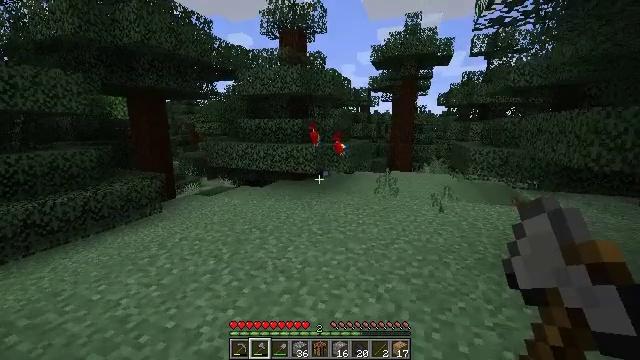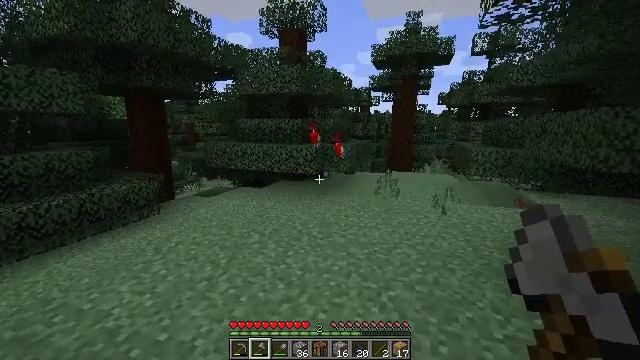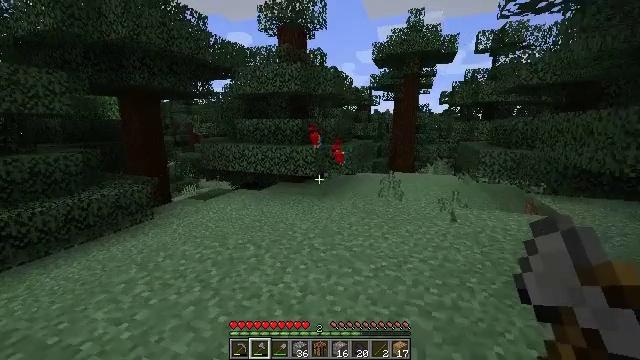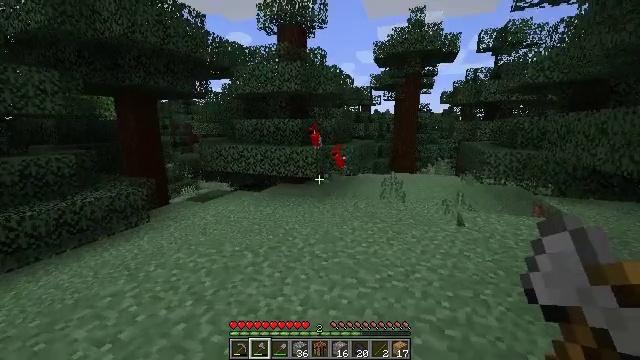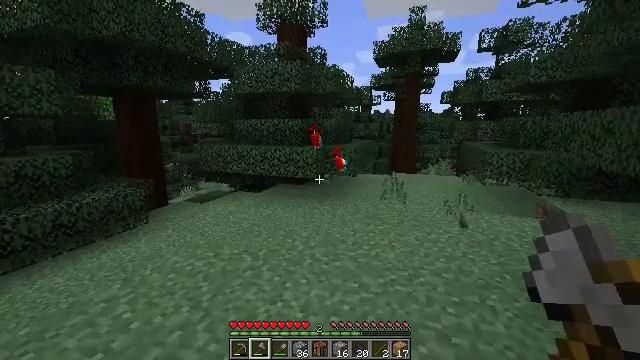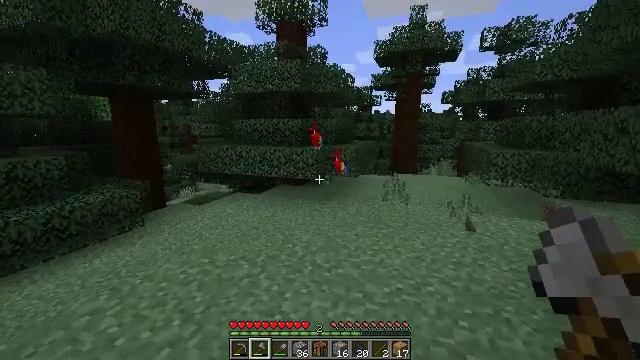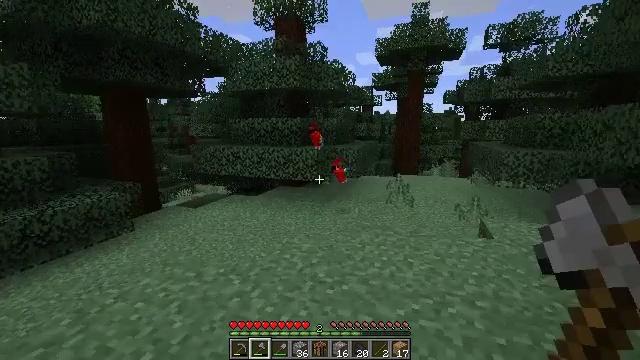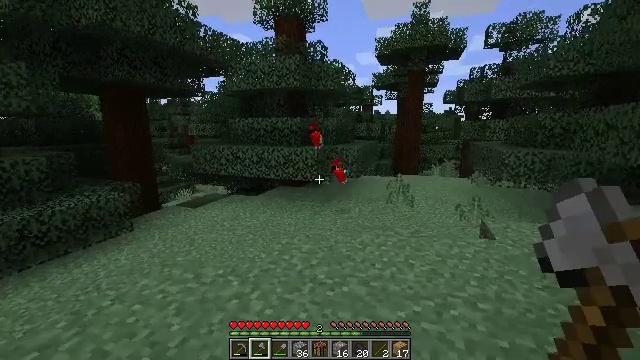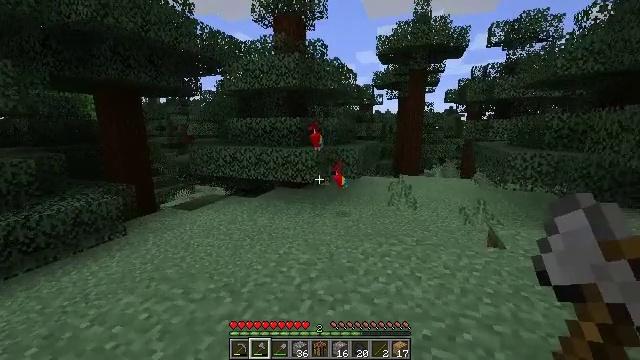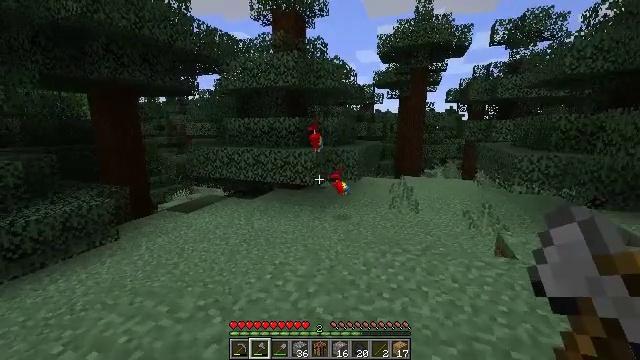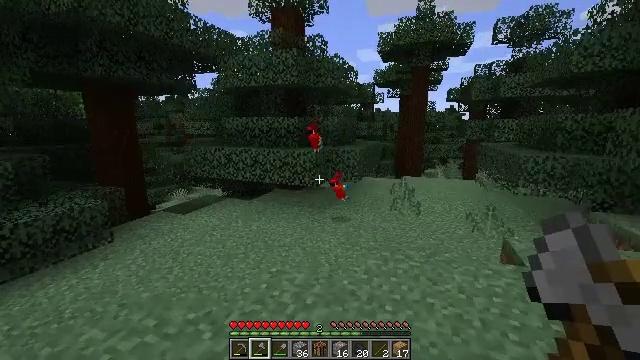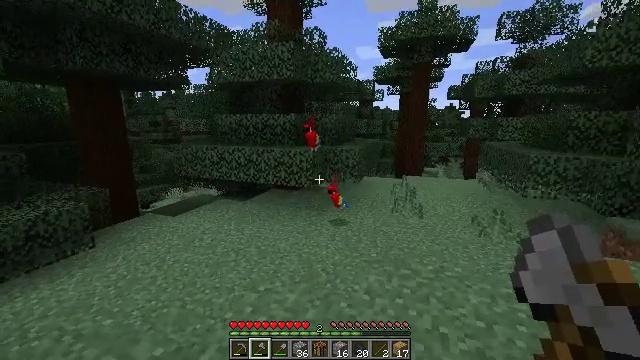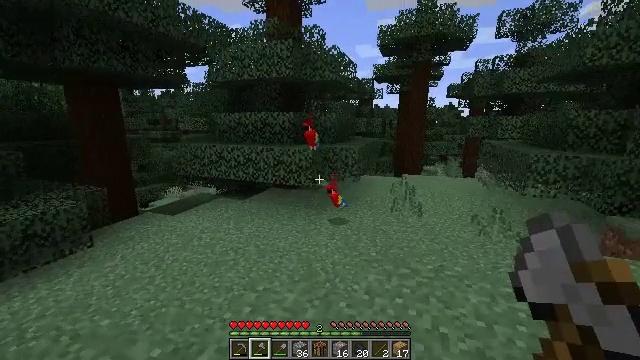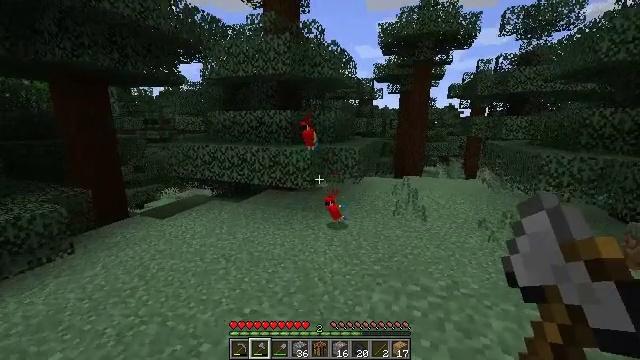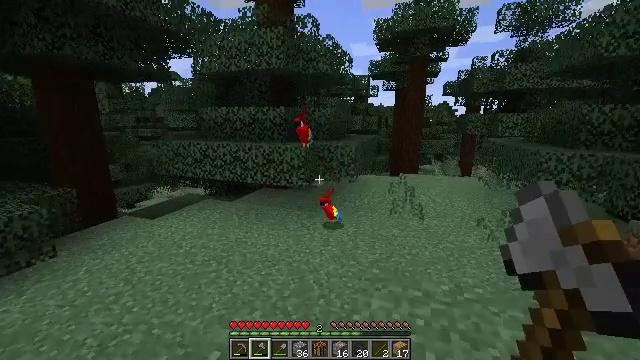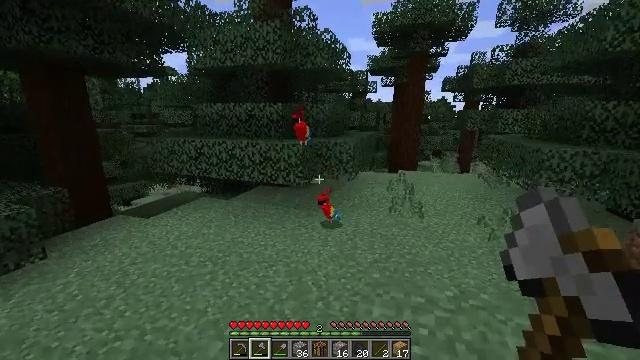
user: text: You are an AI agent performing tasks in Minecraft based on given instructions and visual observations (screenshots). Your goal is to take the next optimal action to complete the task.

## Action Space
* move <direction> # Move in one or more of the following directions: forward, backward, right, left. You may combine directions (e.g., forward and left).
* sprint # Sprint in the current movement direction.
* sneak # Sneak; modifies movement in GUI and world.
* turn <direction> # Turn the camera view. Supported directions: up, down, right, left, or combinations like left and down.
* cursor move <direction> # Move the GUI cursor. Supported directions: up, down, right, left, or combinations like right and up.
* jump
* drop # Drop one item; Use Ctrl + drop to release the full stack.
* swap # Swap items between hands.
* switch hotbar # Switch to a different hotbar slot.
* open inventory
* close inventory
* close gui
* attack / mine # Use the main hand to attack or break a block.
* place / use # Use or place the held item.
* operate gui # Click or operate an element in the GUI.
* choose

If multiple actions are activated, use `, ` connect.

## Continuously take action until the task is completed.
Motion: motion action
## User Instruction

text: End the life of a parrot.
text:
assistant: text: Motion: move forward
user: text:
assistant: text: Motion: move forward
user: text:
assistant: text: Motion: move forward
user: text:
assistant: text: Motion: move forward
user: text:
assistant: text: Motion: move forward
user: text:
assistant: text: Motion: move forward
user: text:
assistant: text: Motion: move forward
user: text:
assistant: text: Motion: move forward
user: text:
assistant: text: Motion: move forward
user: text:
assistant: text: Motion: move forward
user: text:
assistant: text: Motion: move forward
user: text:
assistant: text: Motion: move forward
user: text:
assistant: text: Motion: move forward
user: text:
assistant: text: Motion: move forward, turn right
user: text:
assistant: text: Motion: move forward
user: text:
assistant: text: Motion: move forward
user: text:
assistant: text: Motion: move forward
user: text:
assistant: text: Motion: move forward
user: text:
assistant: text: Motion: move forward
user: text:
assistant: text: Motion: move forward
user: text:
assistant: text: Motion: move forward
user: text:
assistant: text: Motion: move forward
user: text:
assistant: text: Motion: move forward
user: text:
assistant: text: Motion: move forward
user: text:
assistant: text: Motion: no_op
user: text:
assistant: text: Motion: no_op
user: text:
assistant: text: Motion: no_op
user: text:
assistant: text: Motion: no_op
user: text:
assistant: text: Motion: no_op
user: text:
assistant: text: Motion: no_op